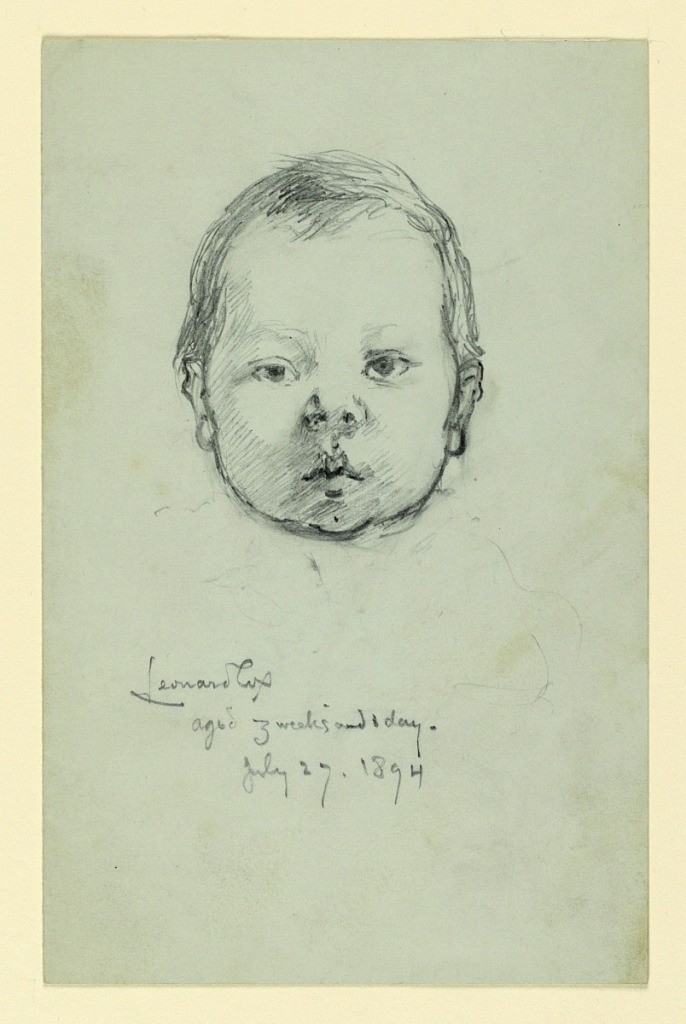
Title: Portrait of Leonard Cox
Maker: Kenyon Cox, American, 1856–1919
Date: July 27, 1894
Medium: Graphite on blue-grey paper
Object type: Drawing
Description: Portrait of the head of a baby, looking straight ahead.